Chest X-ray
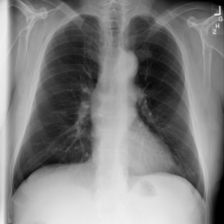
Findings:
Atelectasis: negative
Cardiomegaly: negative
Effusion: negative
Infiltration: negative
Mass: negative
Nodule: negative
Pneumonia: negative
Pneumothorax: negative
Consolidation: negative
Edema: negative
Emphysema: negative
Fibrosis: negative
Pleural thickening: negative
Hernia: negative